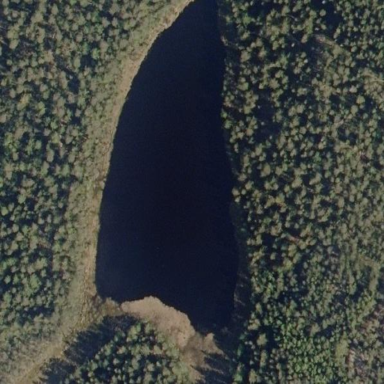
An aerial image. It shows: Beautiful lake surrounded by nature.